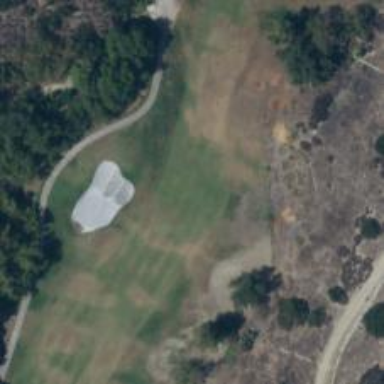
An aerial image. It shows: View of golf hole.